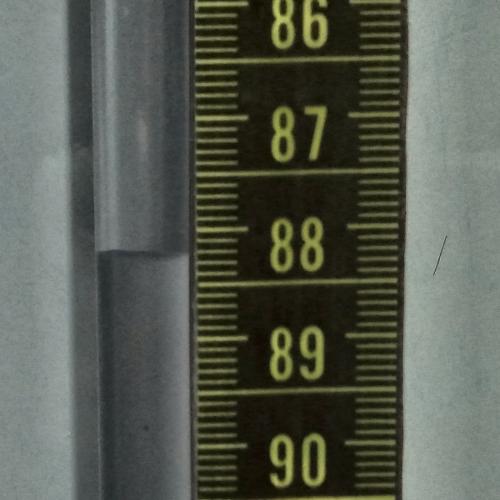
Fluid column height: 88.2 cm